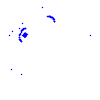
Particle: pion